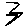
Label: zigzag